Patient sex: F
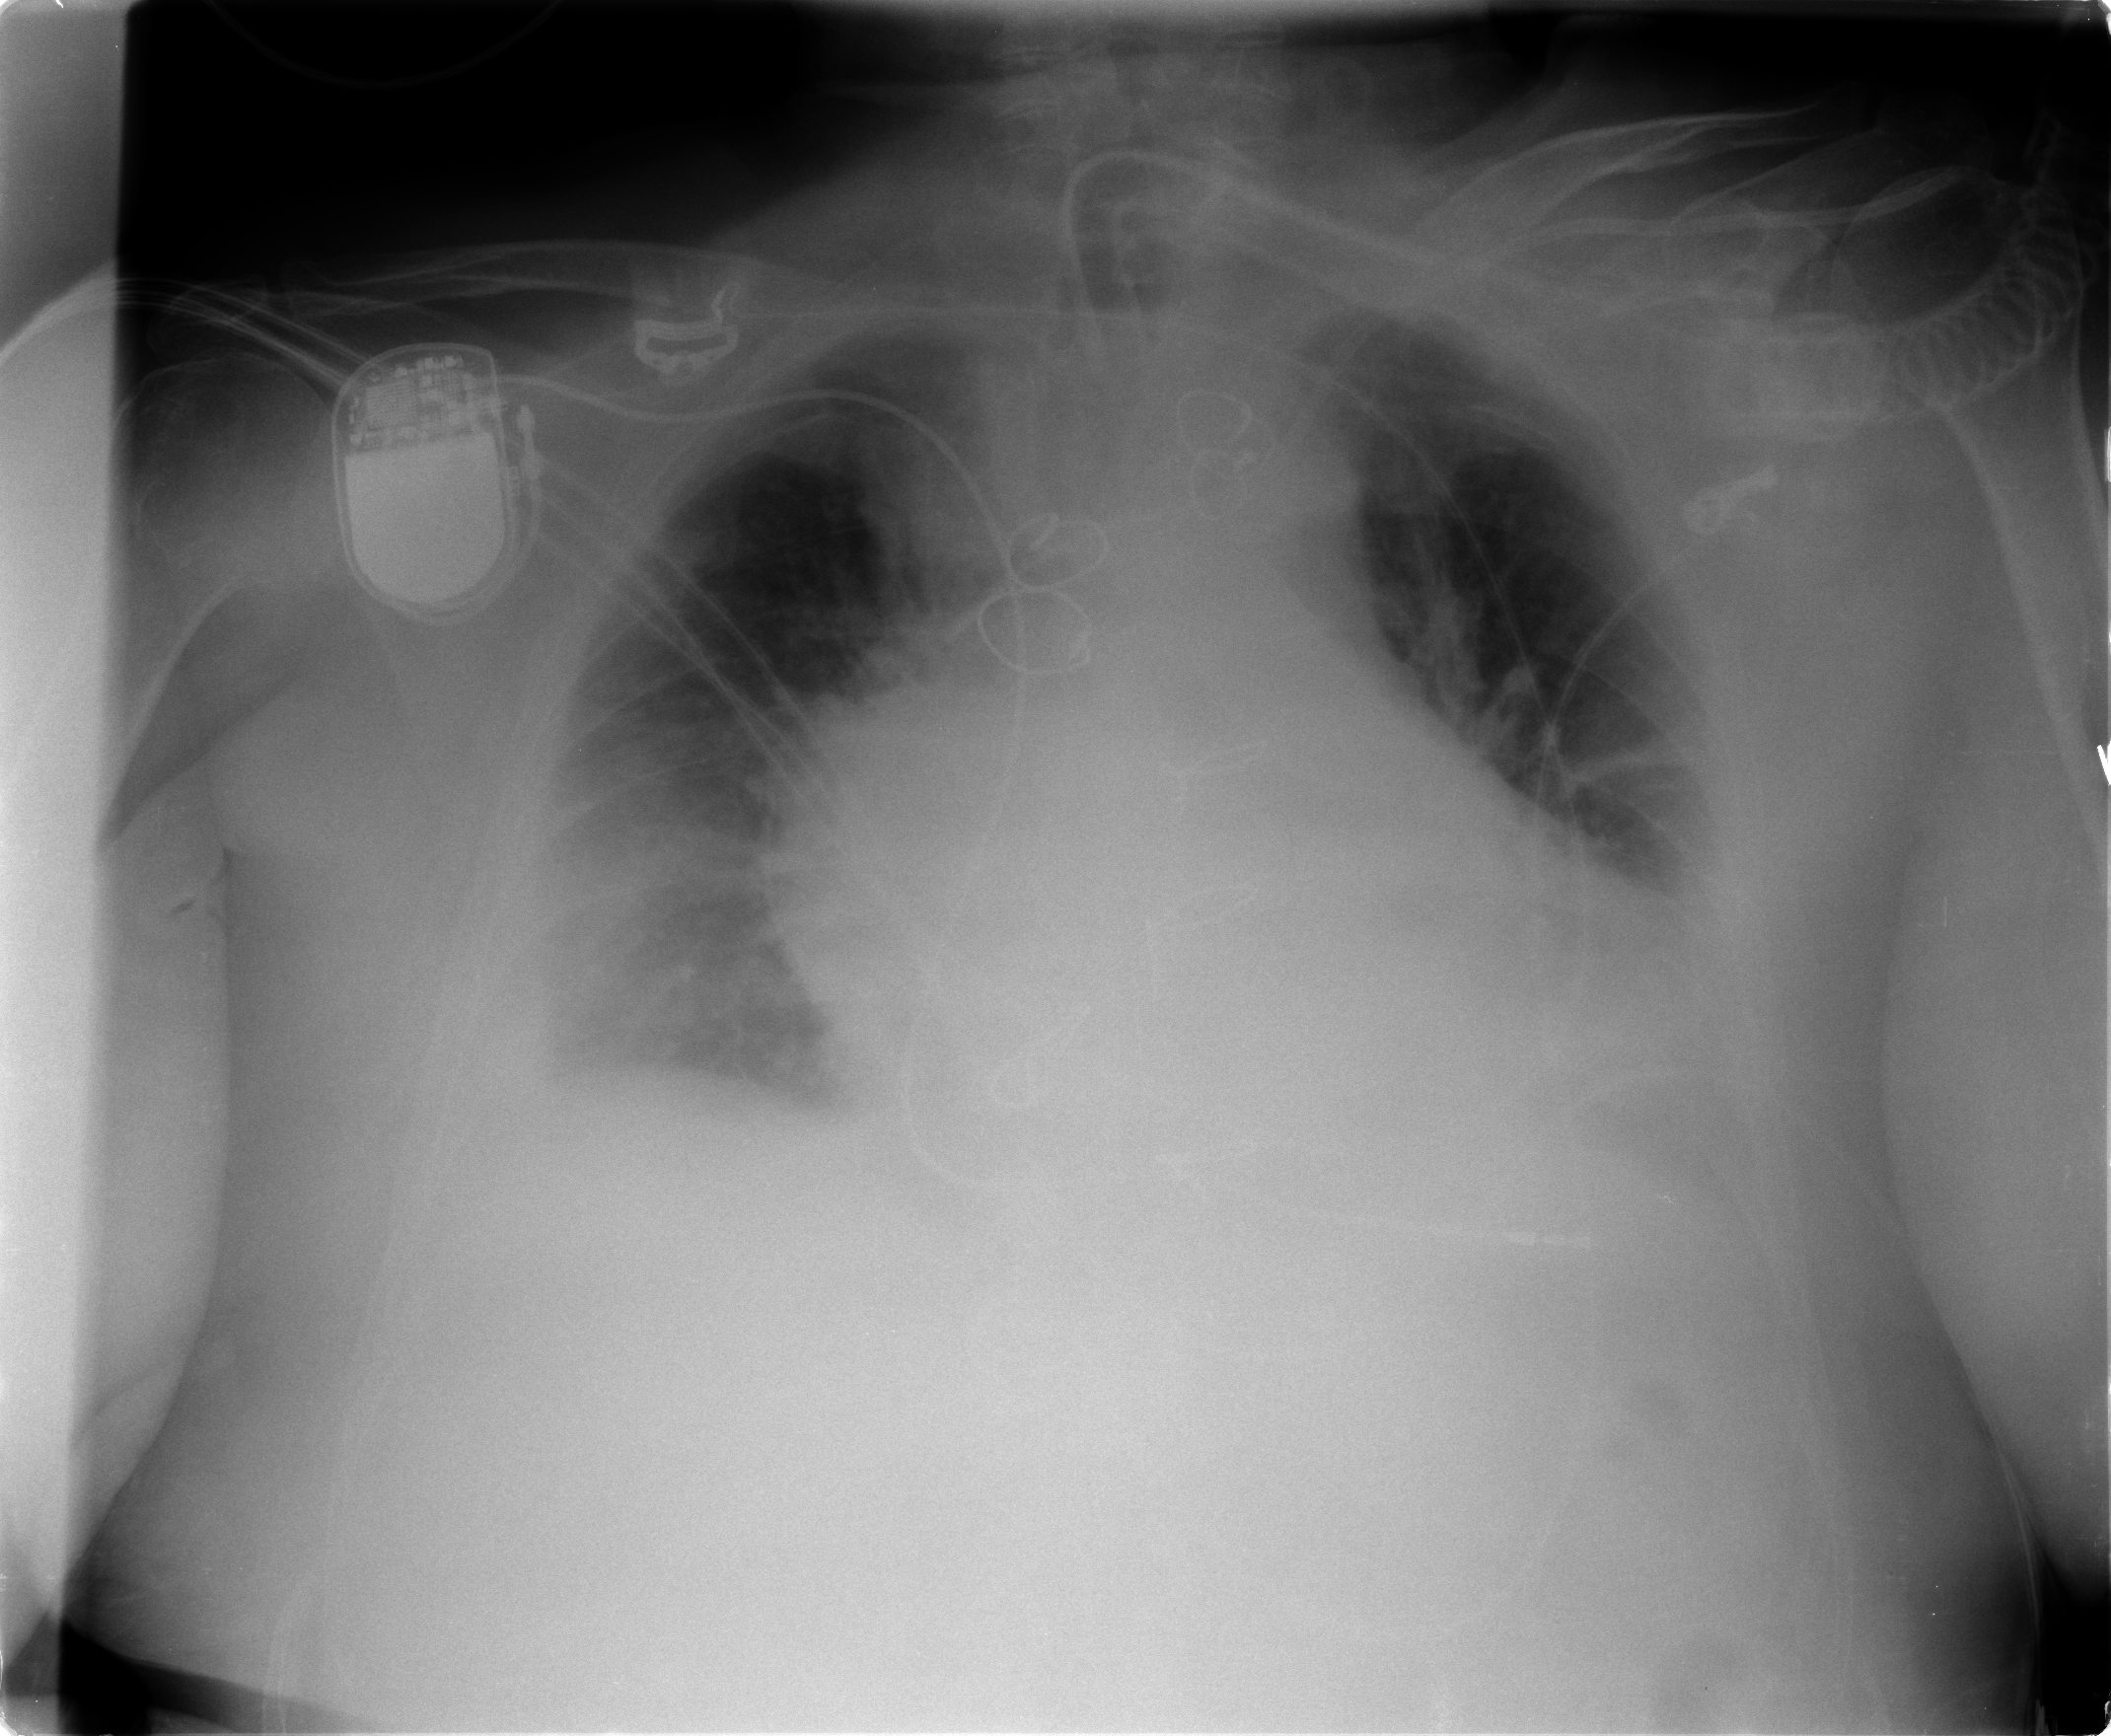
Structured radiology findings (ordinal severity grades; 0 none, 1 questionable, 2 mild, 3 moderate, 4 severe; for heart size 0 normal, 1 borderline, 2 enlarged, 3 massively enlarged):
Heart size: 2
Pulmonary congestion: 2
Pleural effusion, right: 2
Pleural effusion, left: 2
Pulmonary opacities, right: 0
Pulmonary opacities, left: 0
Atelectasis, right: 0
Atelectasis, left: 0